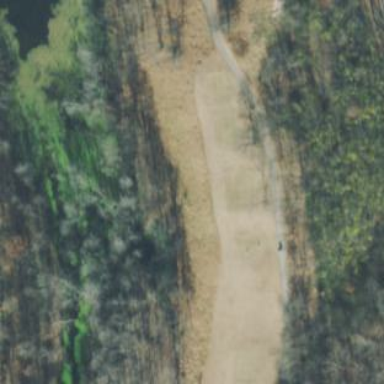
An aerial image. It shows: Area with grass used as rough in golf course.